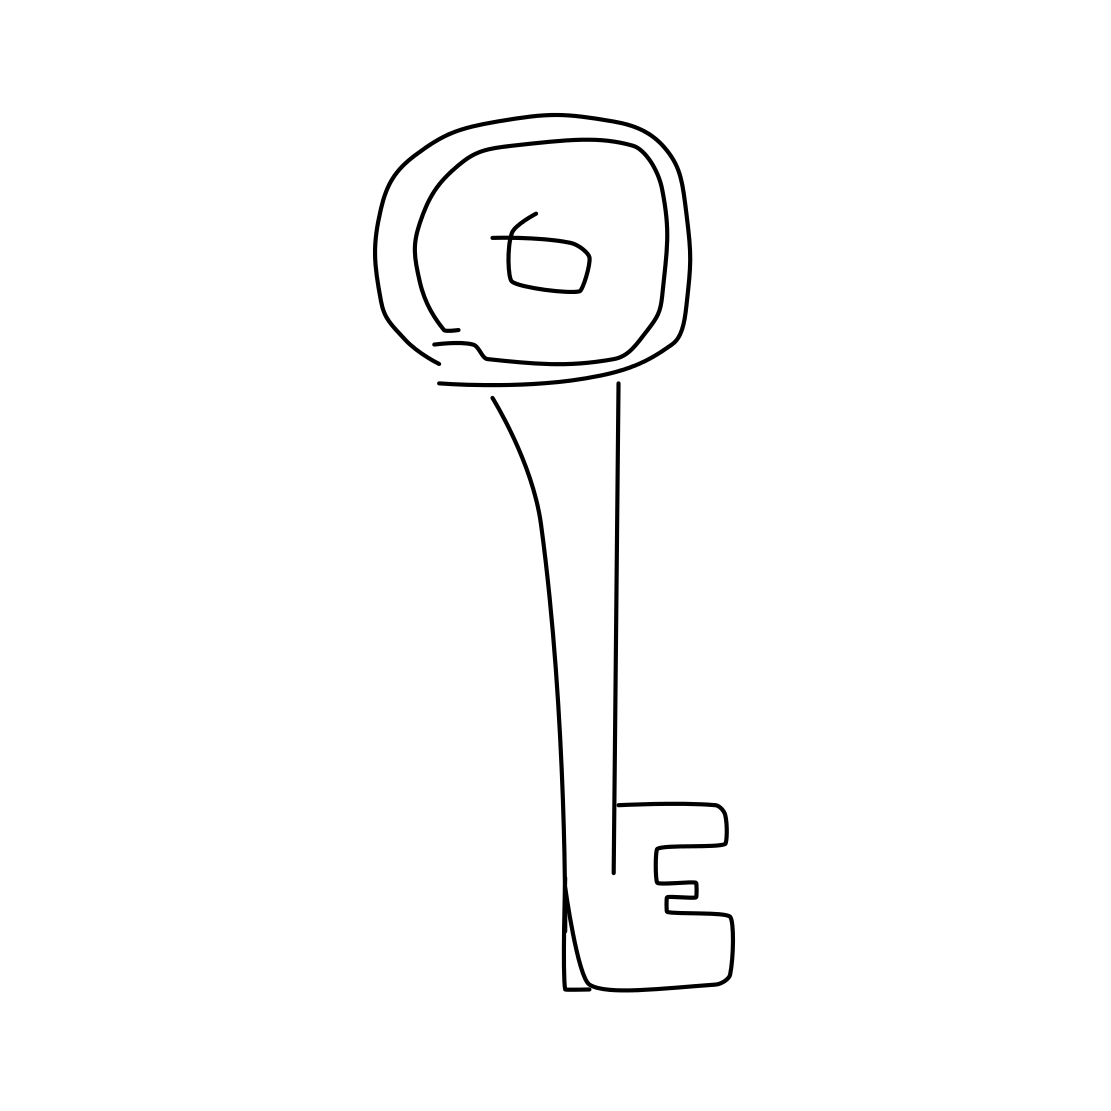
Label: key